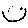
Label: smiley face